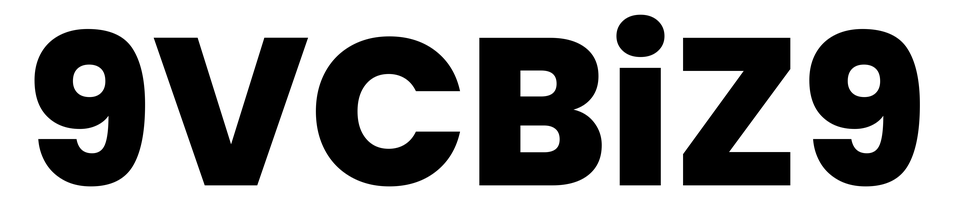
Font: Poppins-ExtraBold